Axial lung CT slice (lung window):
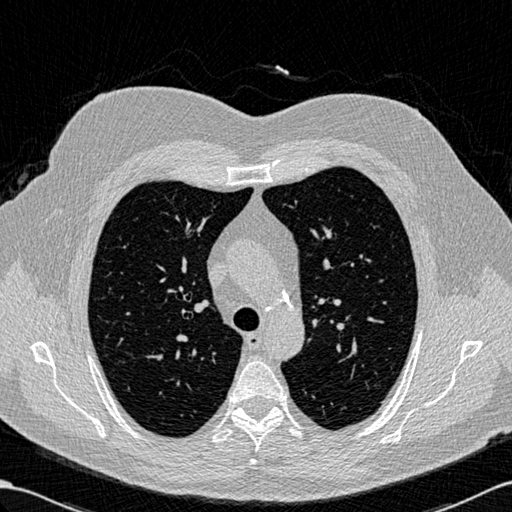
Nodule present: no